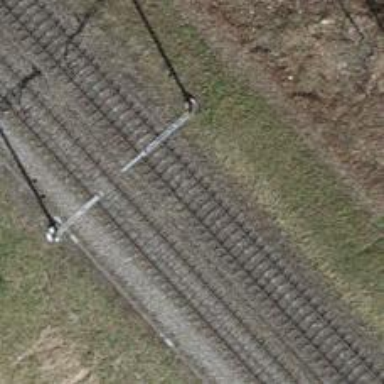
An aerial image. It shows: Single-track railway with electrified contact lines.